Question: I have an application that already read data and puts it in a TableView so it looks more or less like this:

I would like to add a spreadsheet like filter to e.g. filter out the orders from particular company ( without a regex/wildcard text input field for filtering).
How can this be done?
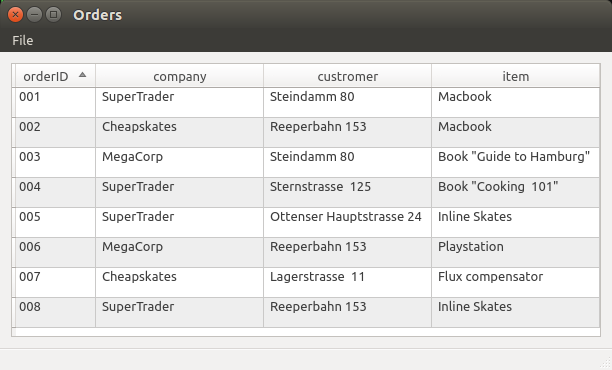
Answer: Use QSortFilterProxyModel
<URL>
You need to reimplement
bool QSortFilterProxyModel::filterAcceptsRow( int sourceRow );
Without seeing your model I cannot give you exact details, but your reimplemented filter would look something like this:
'''
class myFilter : public QSortFilterProxyModel
{
Q_OBJECT
public:
myFilter( QObject* parent = NULL );
virtual ~myFilter();
virtual bool filterAcceptsRow( int sourceRow )
{
const QAbstractTableModel* myModel = dynamic_cast<QAbstractTableModel*>( sourceModel() );
if ( myModel->companyByRowOkay( sourceRow ) {
return true;
}
return false;
}
private:
};
'''
Setup is as follows:
'''
QAbstractTableModel* Model = new QAbstractTableModel();
myFilter* Filter = new myFilter();
QTableView* View = new QTableView();
proxy->setSourceModel( Model );
view->setModel( proxy );
'''
You get the idea. Generally the QSortFilterProxyModel sits between the model and the delegate, so if you ever talk to your model directly from the delegate, you need to keep this in mind, as the indexes will be different.
EDIT: Also read up on when to call invalidate() in the QSortFilterProxyModel, or you might pull your hair out.